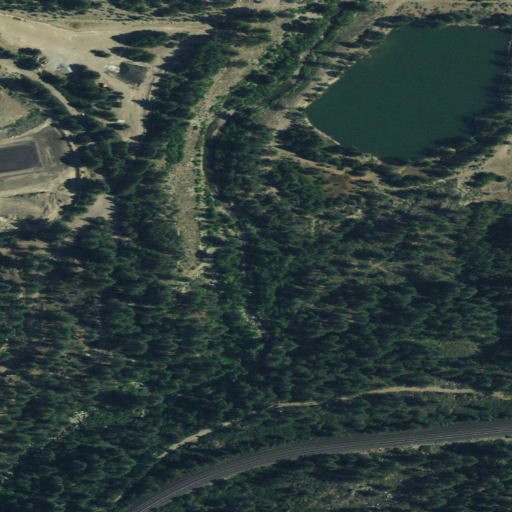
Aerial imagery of valley in California named Coldstream Valley containing evergreen forest, medium intensity development, shrub, low intensity development, open water, high intensity development, and open development